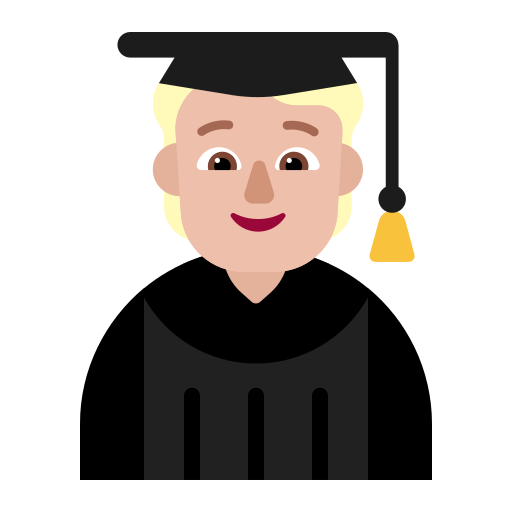
student flat  light